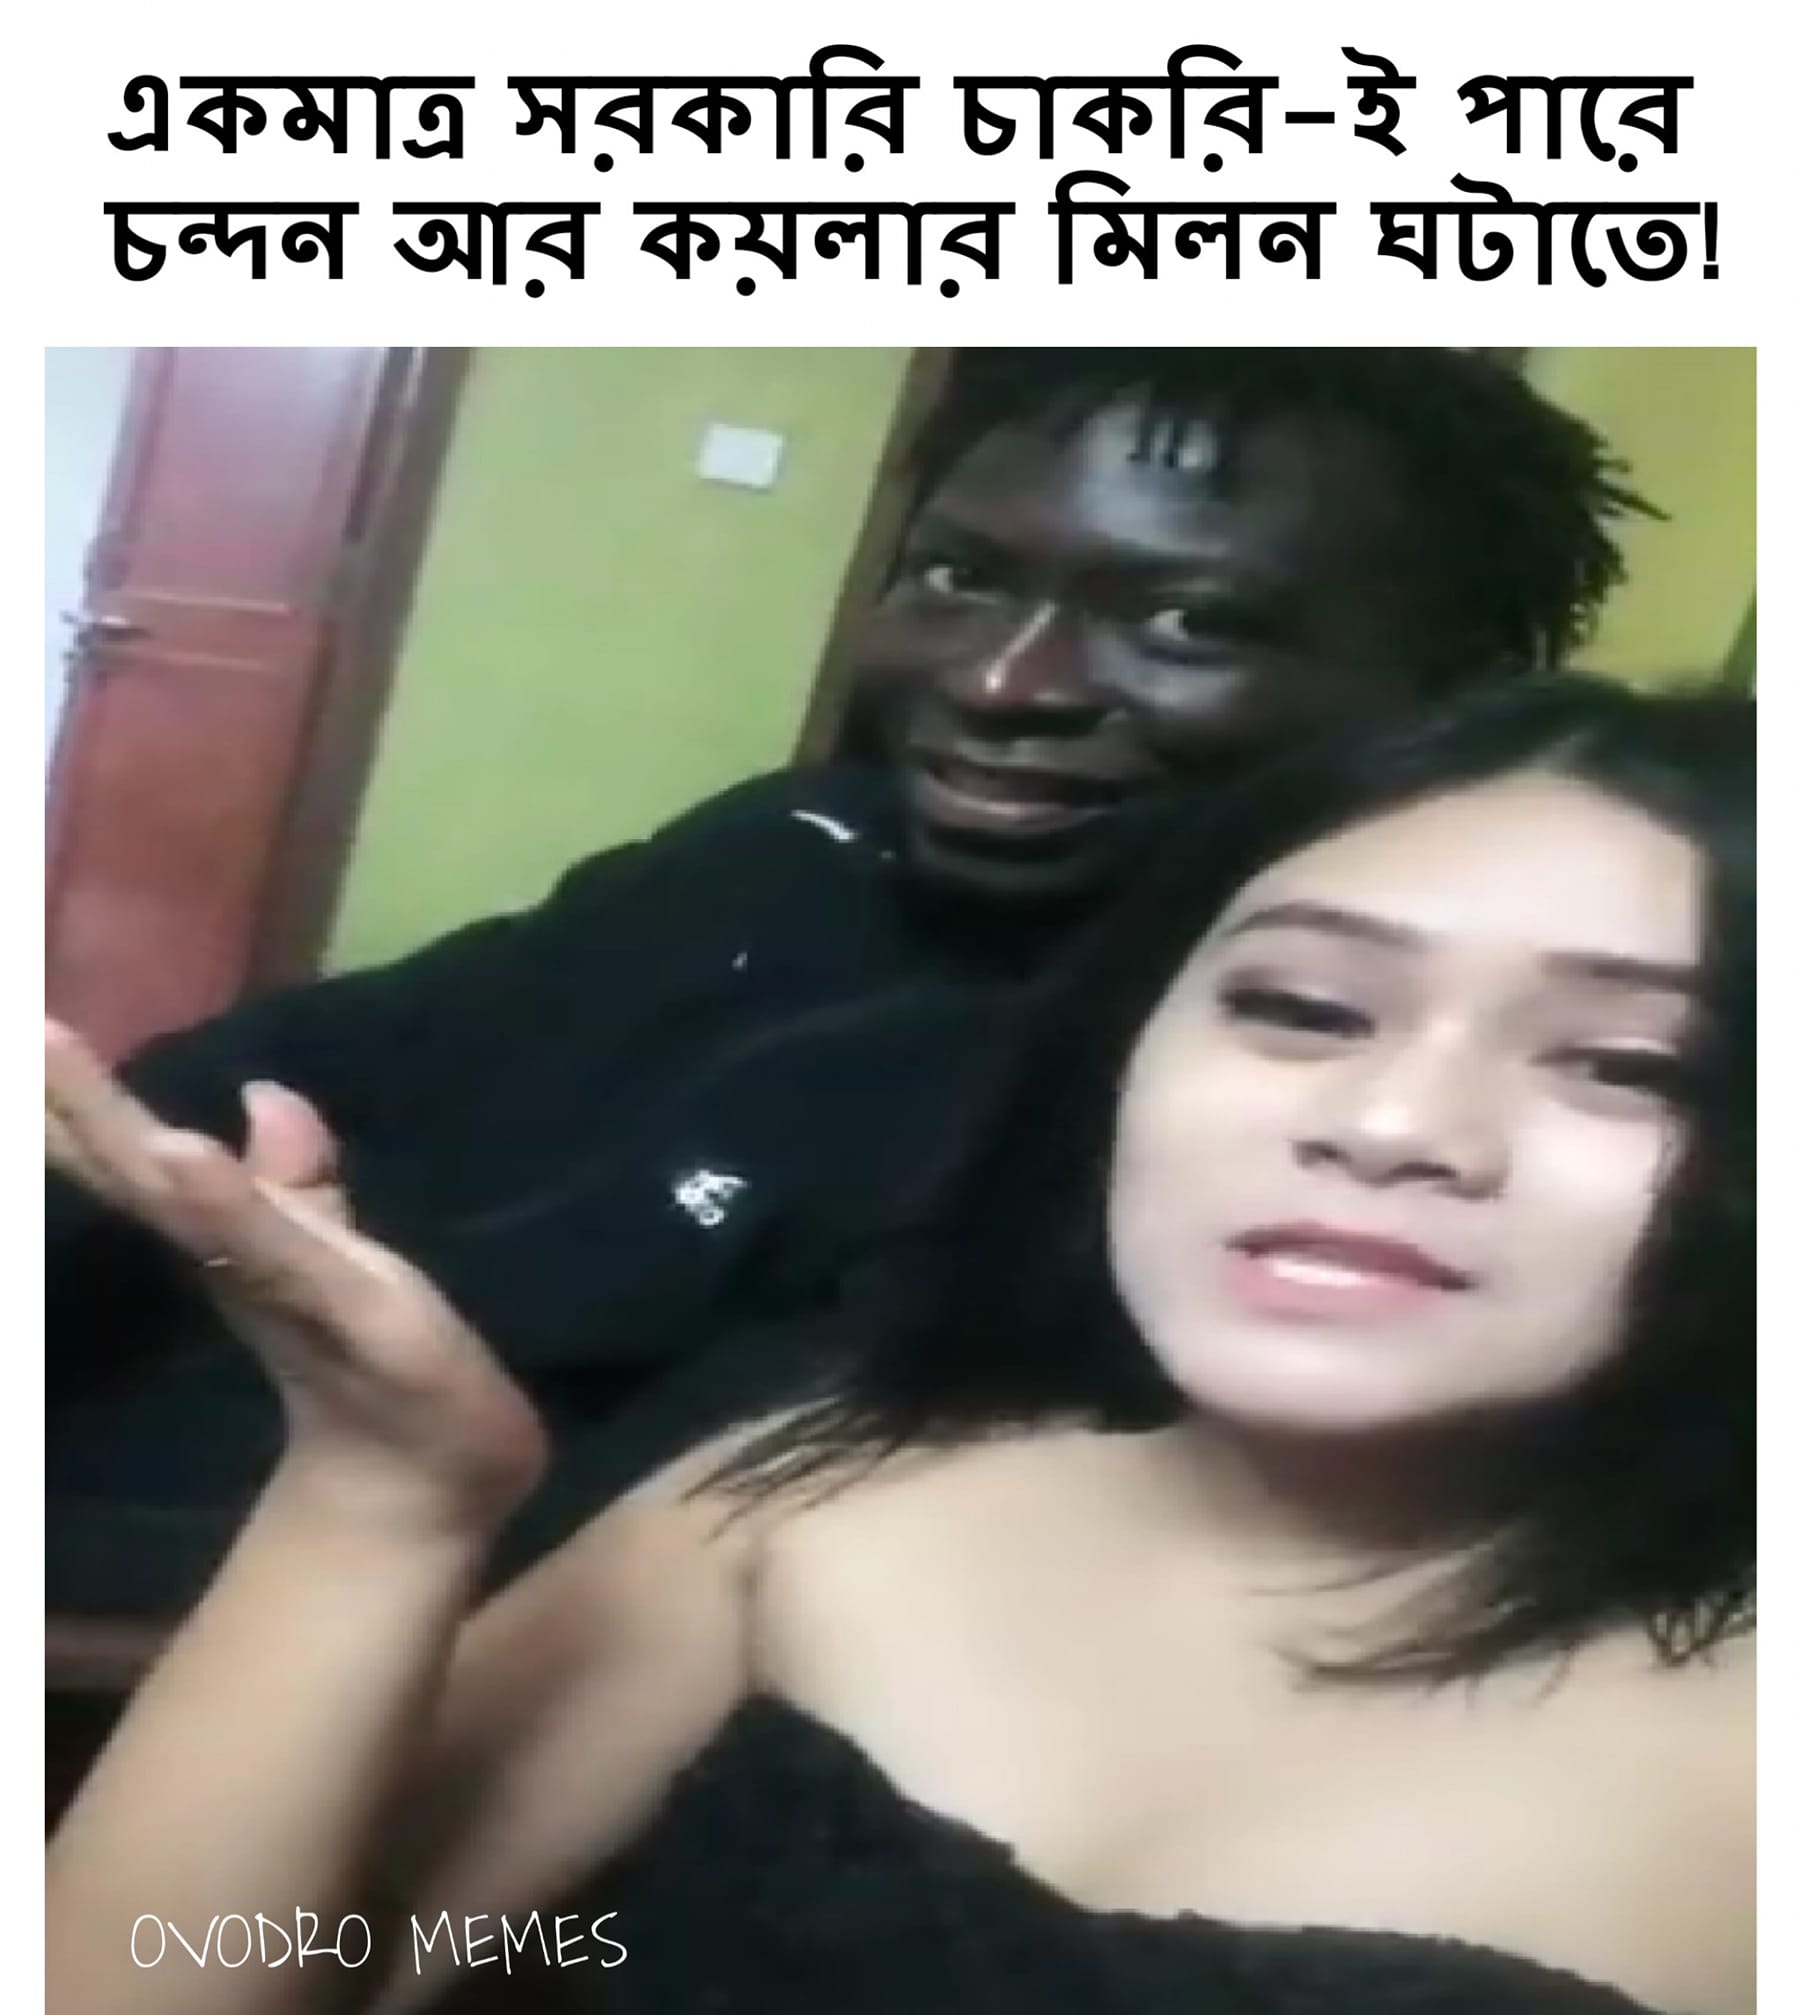
Caption: একমাত্র সরকারি চাকরি-ই পারে চন্দন আর কয়লার মিলন ঘটাতে !
Label: hate